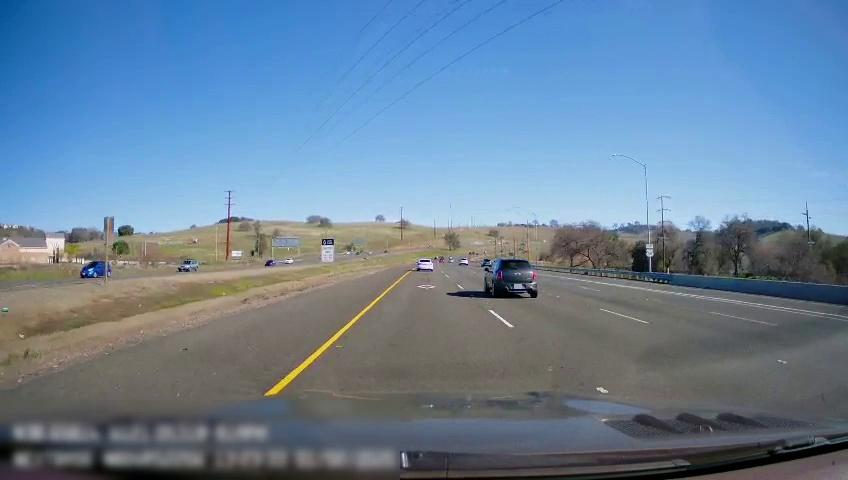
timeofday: Day
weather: Sunny
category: Drivable Space
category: Drivable Space
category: Vehicles | Car
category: Vehicles | SUV
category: Vehicles | Car
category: Vehicles | SUV
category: Vehicles | SUV
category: Vehicles | Car
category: Vehicles | Car
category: Vehicles | SUV
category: Lanes | Current Lane
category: Lanes | Current Lane
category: Lanes | Alternate Lane
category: Lanes | Alternate Lane
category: Lanes | Alternate Lane